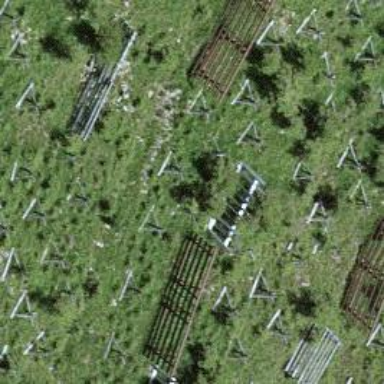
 designed to mitigate snow accumulations in specific area."